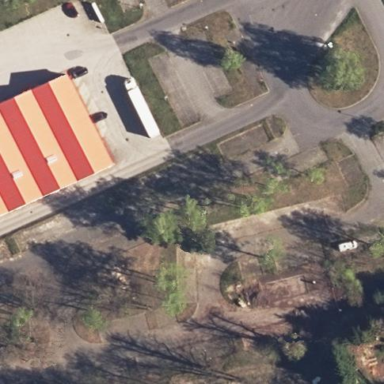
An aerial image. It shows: Parking area with surface.